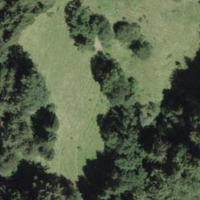
EUNIS habitat code: 41
Species observed at this site:
Cardamine pratensis